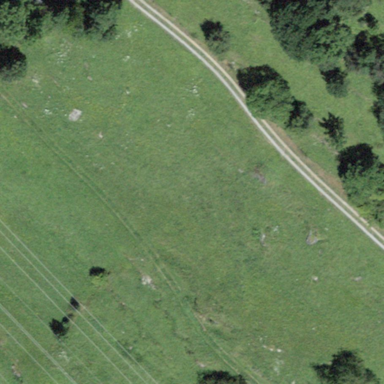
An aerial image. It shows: Beautiful meadow.